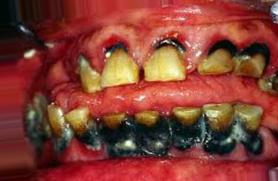
Condition: Tooth Discoloration